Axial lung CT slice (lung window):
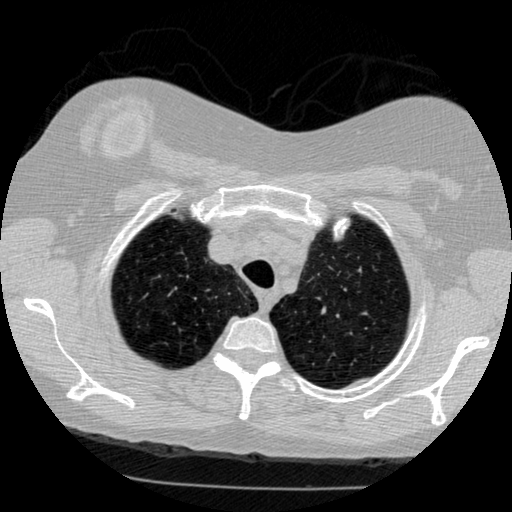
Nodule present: no